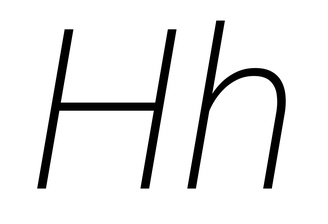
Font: Roboto-Italic_ExtraLight_Italic